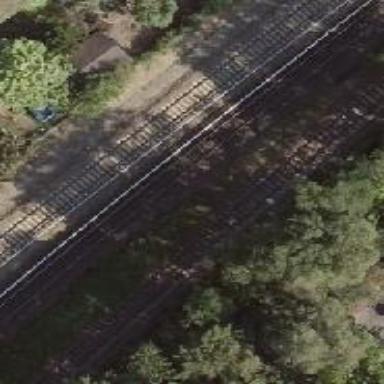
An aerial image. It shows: Electrified light rail railway.